Interaction volume radius: 10 \u00c5
Interaction volume height: 30 \u00c5
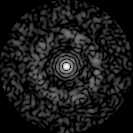
Disorder parameter: 0.8281